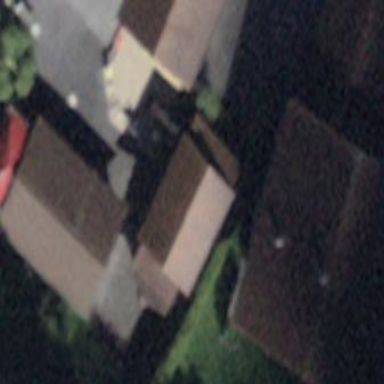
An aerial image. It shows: Shed building.